Field crop: maize
Growth stage: 1
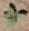
Species: datura